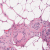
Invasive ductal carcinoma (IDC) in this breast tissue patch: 1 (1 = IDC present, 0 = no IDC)